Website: slack
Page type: billing-address
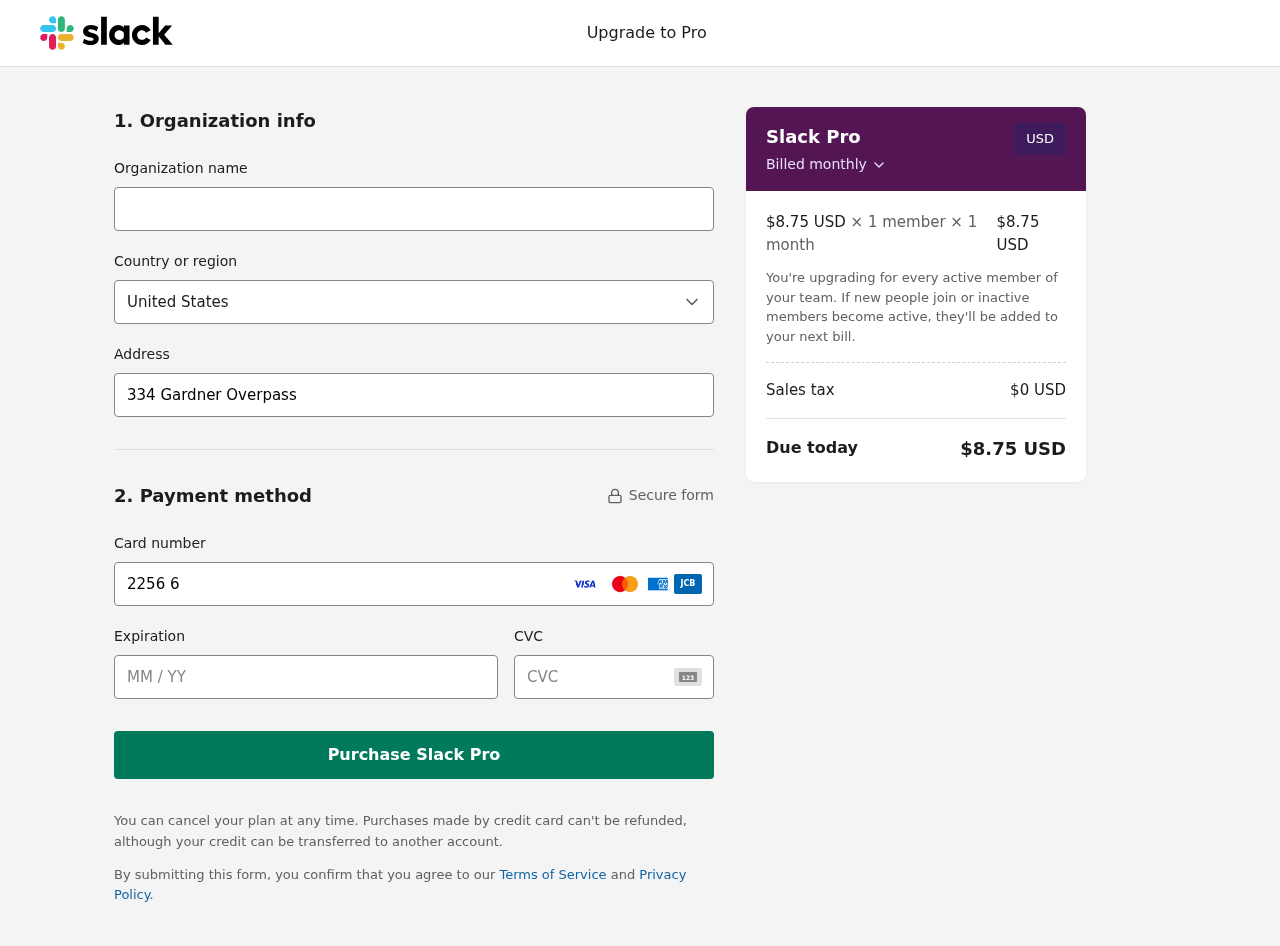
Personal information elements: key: PII_CARD_CVV
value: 831
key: PII_CARD_EXPIRY
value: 01/30
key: PII_CARD_NUMBER
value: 2256 6126 1512 8195
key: PII_COUNTRY
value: United States
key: PII_STREET
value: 334 Gardner Overpass
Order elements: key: ORDER_PRICE_PER_MEMBER
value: $8.75 USD
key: ORDER_MEMBER_COUNT
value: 1
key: ORDER_MONTH_COUNT
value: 1
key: ORDER_SUBTOTAL
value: $8.75 USD
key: ORDER_TAX
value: $0
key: ORDER_TOTAL
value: $8.75 USD